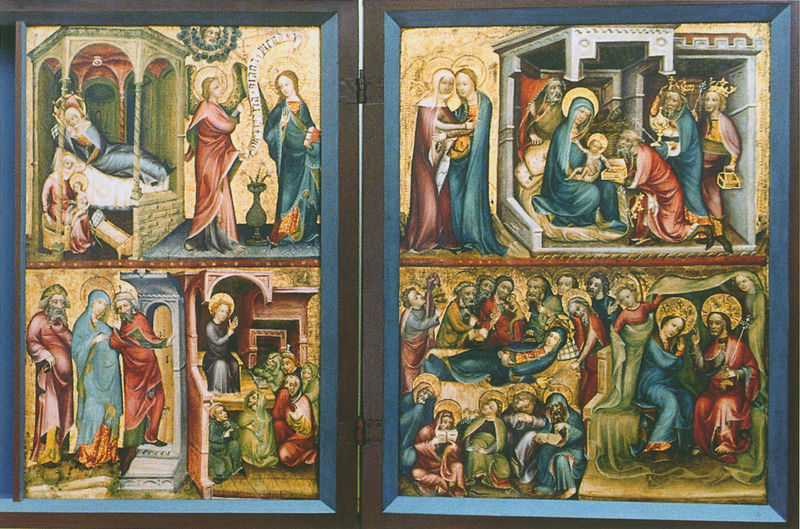
Titel: Retabel aus der Wallfahrtskirche Liebfrauen Schotten
Schlagwörter: blau, flügel, menschen, holz, schwarz, rot, geschichte, rahmen, kirche, drei, gotik, renaissance, engel, figuren, glaube, beten, altar, heiligenschein, beerdigung, christus, jesus, scharnier, mittelalter, romanik, stall, könige, heilige, fresko, heilig, maria, anbetung, erzengel, grablegung, josef, joseph, verkündigung, geburt, retabel, geburt jesu, apostel, gabriel, votiv, tafelmalerei, bethlehem, marienleben, klappaltar, darbringung im tempel, epiphanie, heilige drei könige, niederkunft, engel gabriel, story, 3 könige, 1100, raumkasten, maienleben, diptychen, hl. dreikönige